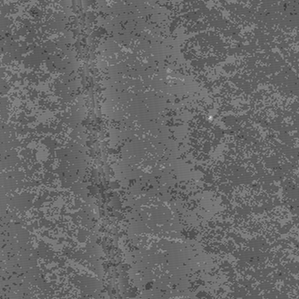
Label: frost